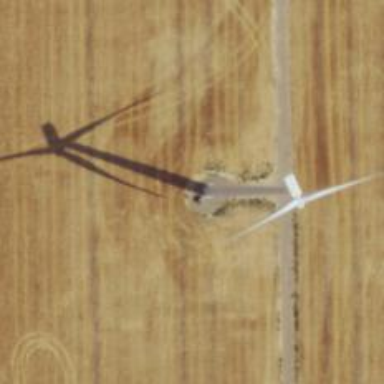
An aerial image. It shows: Wind turbine generator that utilizes wind as its source for generating electricity. It is of the horizontal axis type.